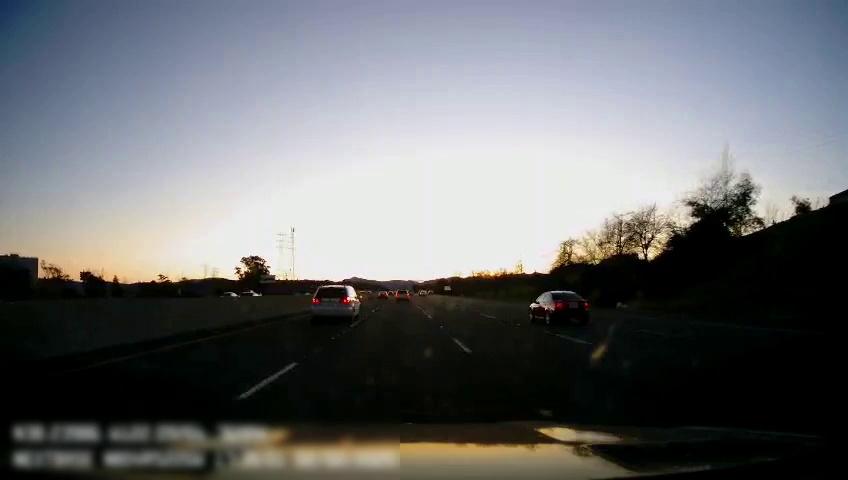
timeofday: Day
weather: Sunny
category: Drivable Space
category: Vehicles | Car
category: Vehicles | Car
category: Vehicles | SUV
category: Vehicles | SUV
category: Vehicles | Car
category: Vehicles | Car
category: Lanes | Current Lane
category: Lanes | Alternate Lane
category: Lanes | Alternate Lane
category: Lanes | Current Lane
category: Lanes | Alternate Lane
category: Lanes | Alternate Lane